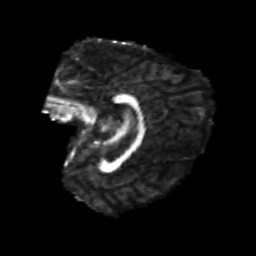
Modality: FA
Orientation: sagittal
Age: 25
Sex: female
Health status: healthy
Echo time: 0.074 s